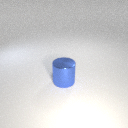
large blue metal cylinder